Aerial crown-view tile of a tropical tree (Barro Colorado Island, Panama), acquired 20250124:
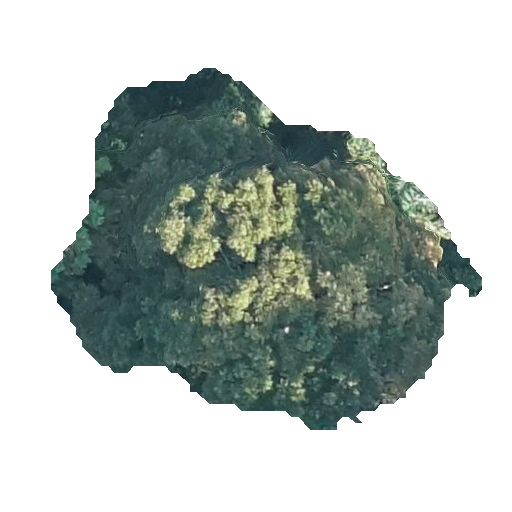
Species: Dipteryx oleifera
GBIF accepted scientific name: Dipteryx oleifera
Crown area: 149.302 m²